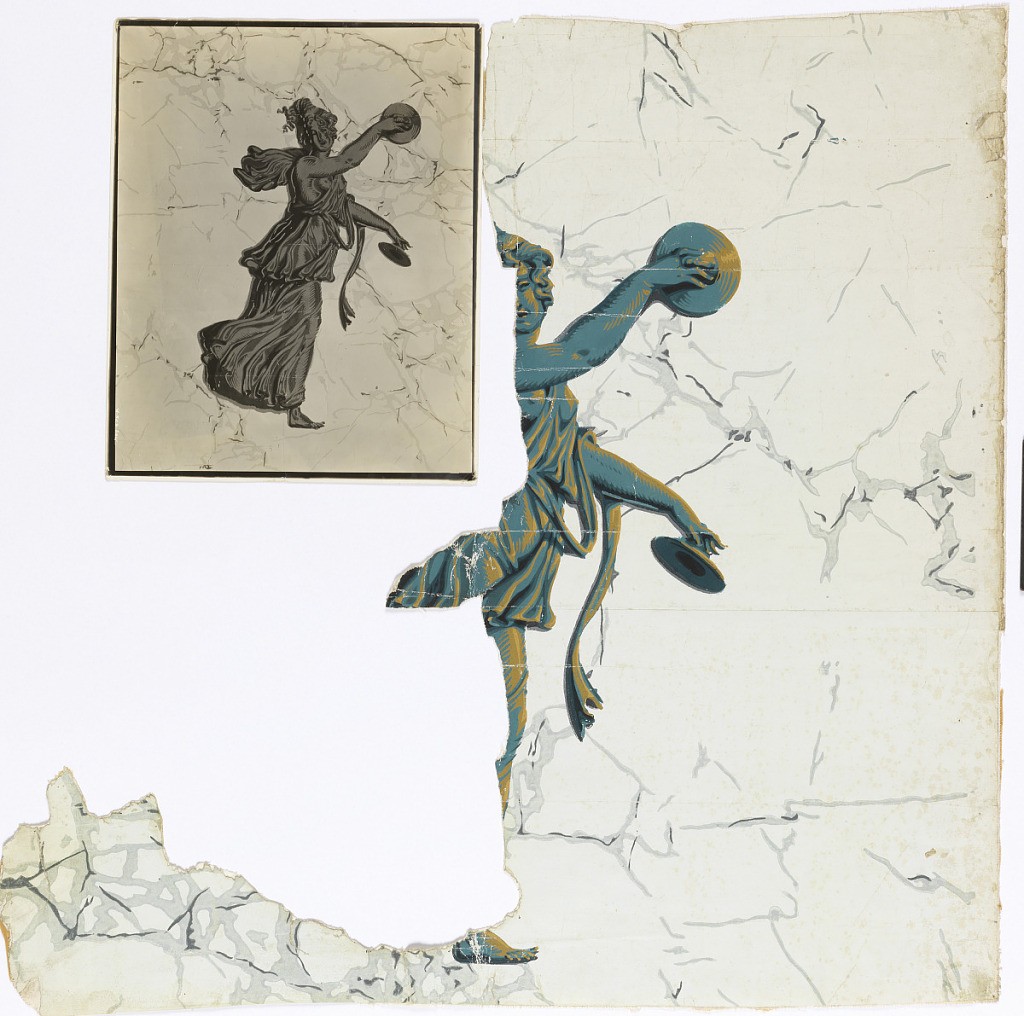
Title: Sidewall - fragment
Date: ca. 1785
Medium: Block printed on handmade paper
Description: Portion of the figure of a woman in classical drapery, holding cymbals, against a marbleized ground. Photograph owned by C.U.M.